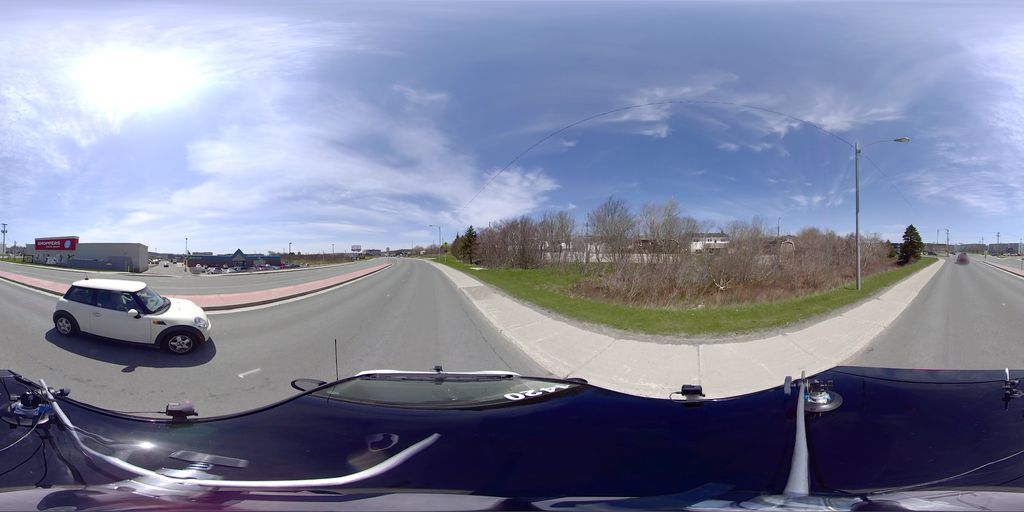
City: st_johns